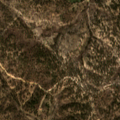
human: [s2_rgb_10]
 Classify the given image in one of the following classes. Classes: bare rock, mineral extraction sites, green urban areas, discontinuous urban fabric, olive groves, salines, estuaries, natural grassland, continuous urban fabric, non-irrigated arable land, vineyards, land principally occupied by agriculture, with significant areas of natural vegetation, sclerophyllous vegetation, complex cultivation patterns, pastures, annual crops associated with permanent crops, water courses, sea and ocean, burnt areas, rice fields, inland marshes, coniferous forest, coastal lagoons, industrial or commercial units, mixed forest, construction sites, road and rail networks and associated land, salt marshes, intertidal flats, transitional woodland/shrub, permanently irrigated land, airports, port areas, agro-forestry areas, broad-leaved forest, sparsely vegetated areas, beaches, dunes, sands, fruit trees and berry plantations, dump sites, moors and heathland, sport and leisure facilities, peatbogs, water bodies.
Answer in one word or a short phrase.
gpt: agro-forestry areas, broad-leaved forest, mixed forest, transitional woodland/shrub